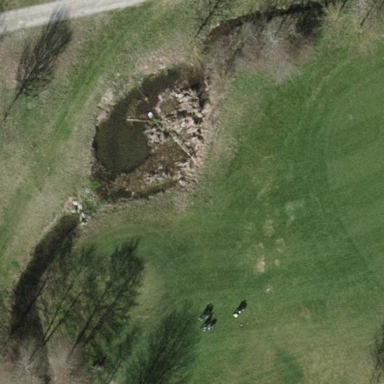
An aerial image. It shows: Water hazard on golf course. The hazard is natural water feature.